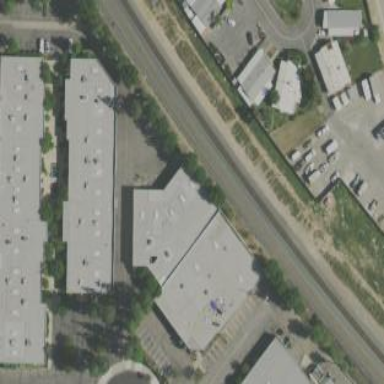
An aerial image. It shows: Warehouse building.